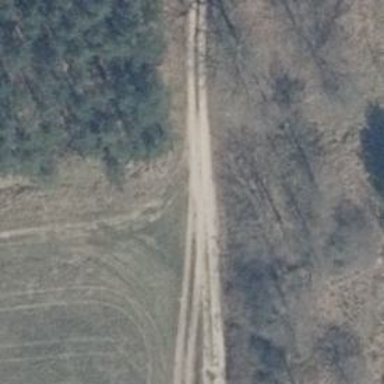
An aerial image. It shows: Gravel track with grade3 tracktype.